Interaction volume radius: 5 \u00c5
Interaction volume height: 40 \u00c5
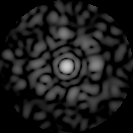
Disorder parameter: 0.8525